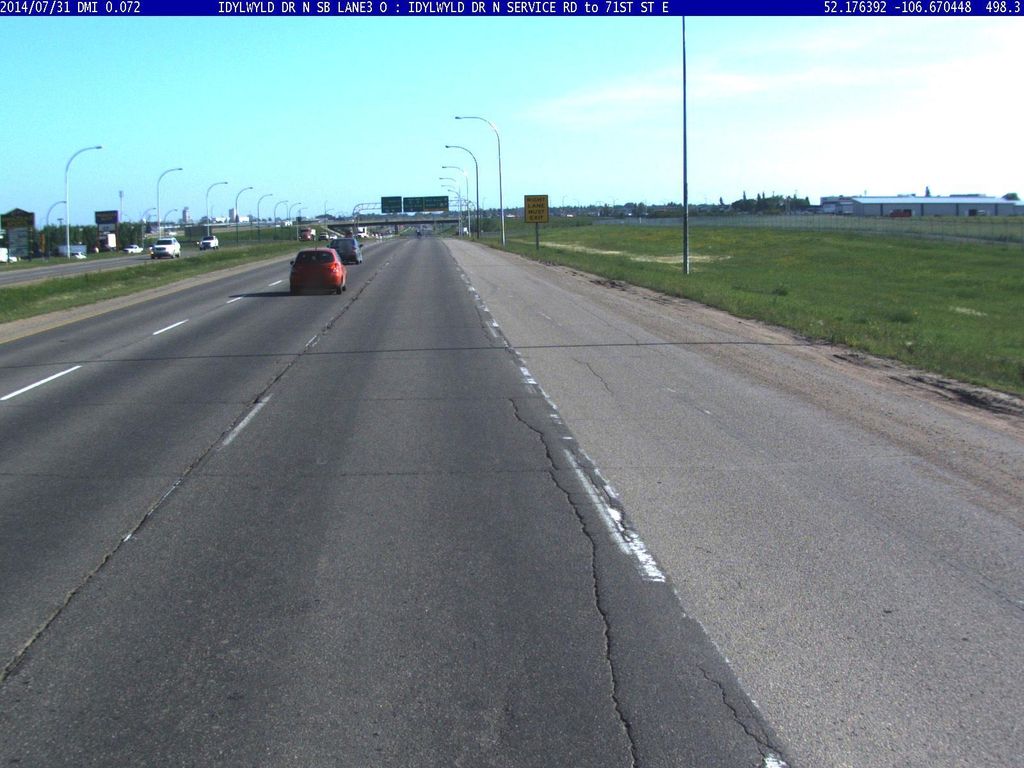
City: saskatoon